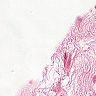
Metastatic tissue present: no